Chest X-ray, PA view. Patient: 64 years old, sex F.
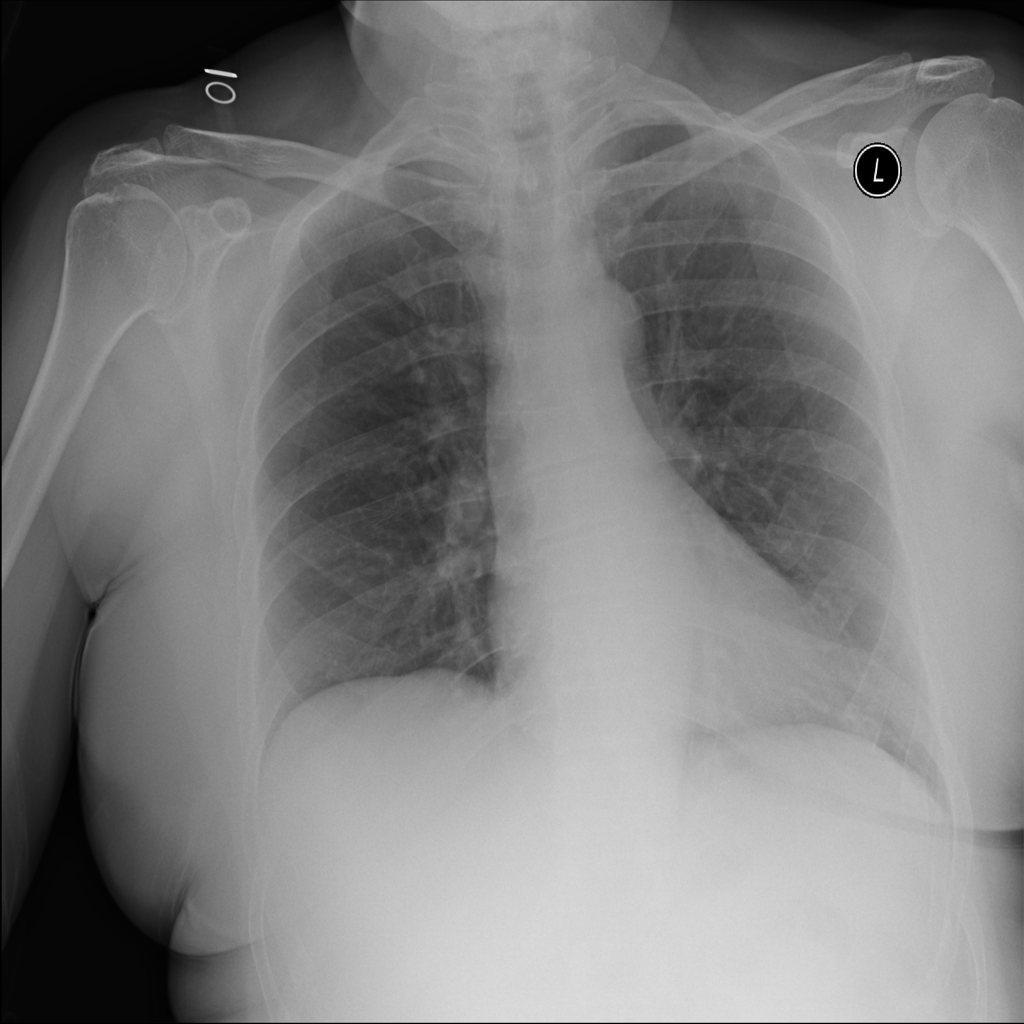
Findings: No Finding